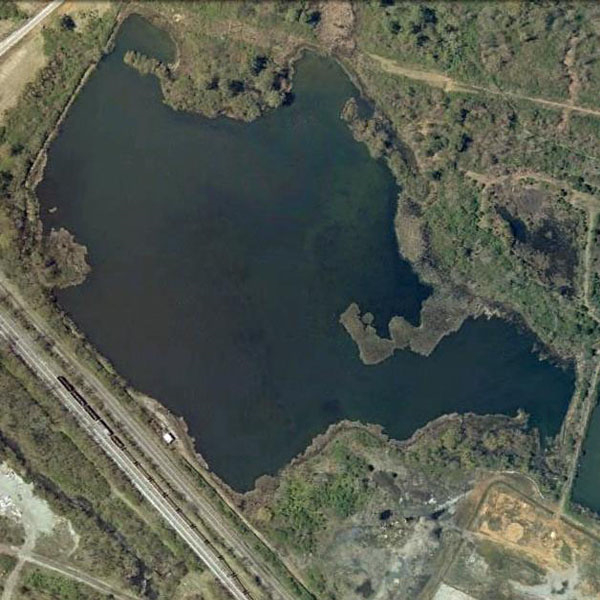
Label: Pond